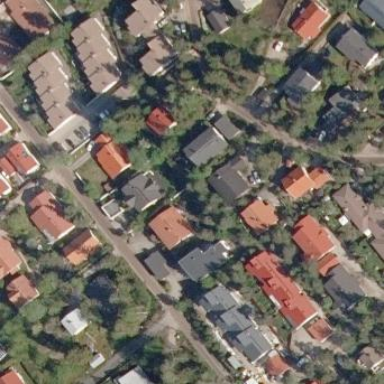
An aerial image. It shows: Residential area.